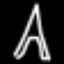
Label: The Eiffel Tower